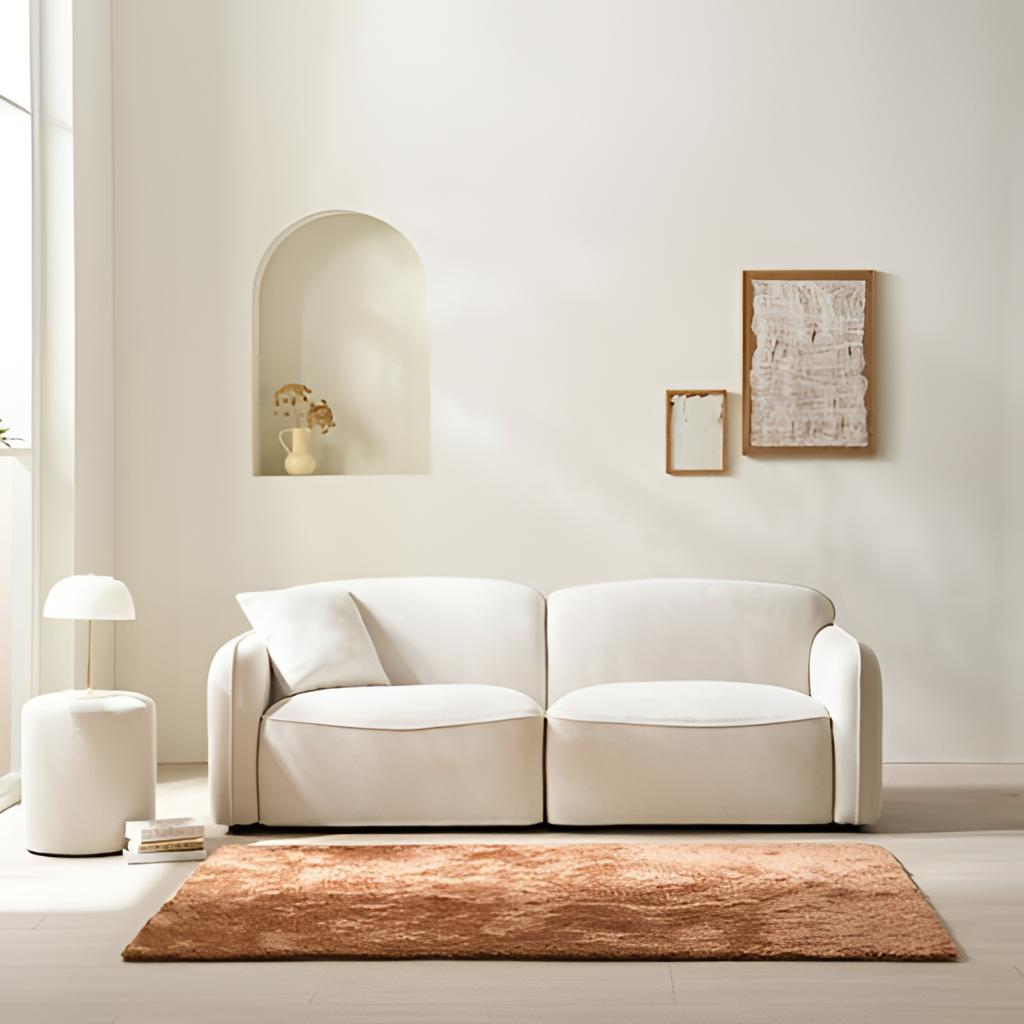
living room, cream fabric sofa, modern, paint wallpaper, with solid pattern, wood flooring, with plank pattern